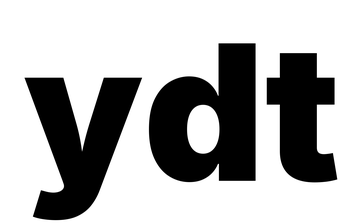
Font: Inter_Black